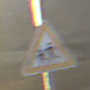
Verkehrszeichen: KinderRechts
Umgebung: Outdoor, Nature
Tageszeit: SunriseSunset
Wetter: Clear
Licht: Natural
Jahreszeit: NotSpecified
Kontrast: HighContrast